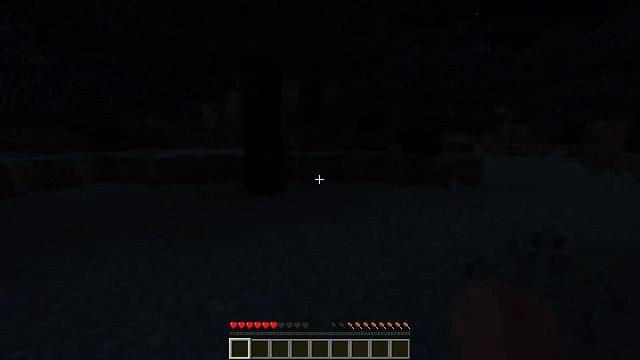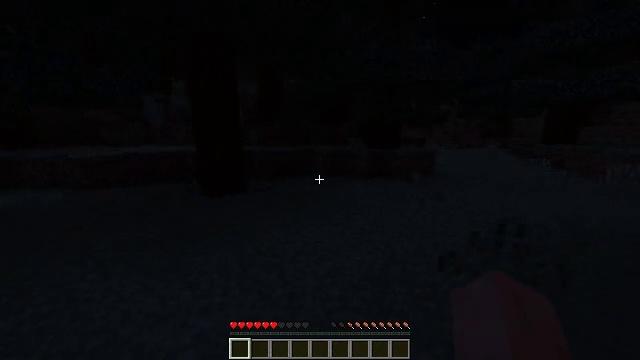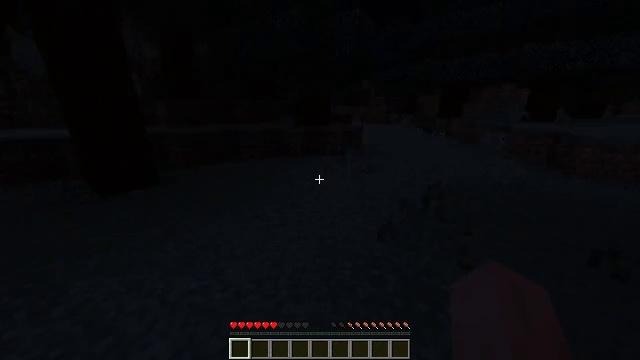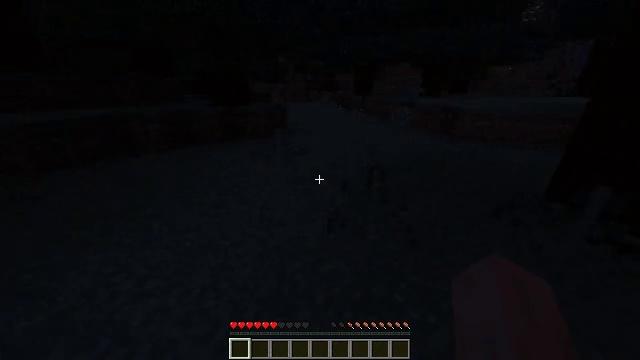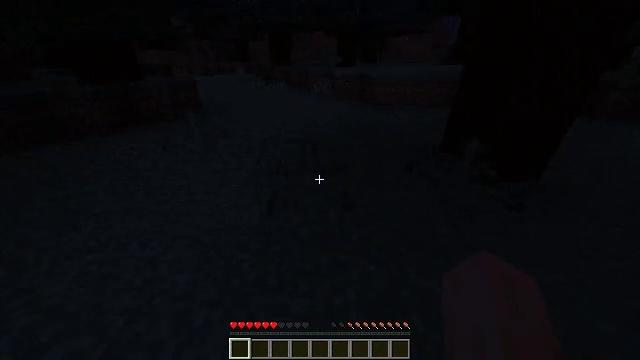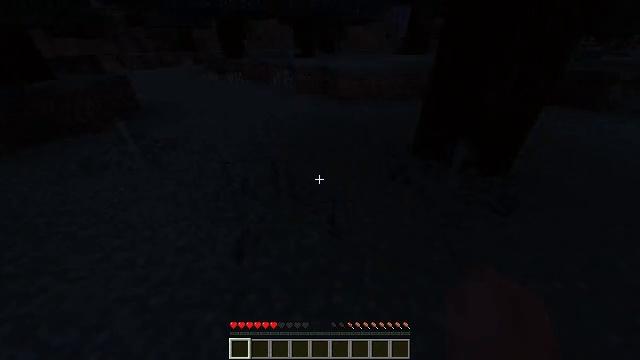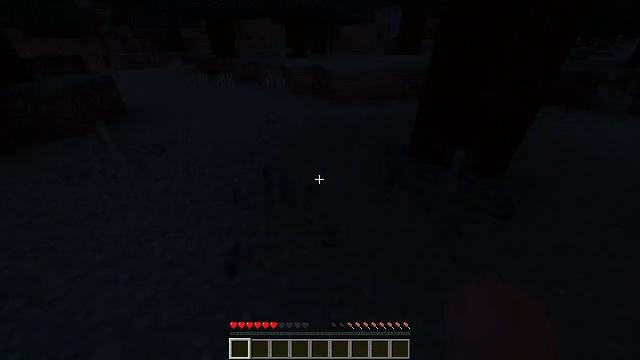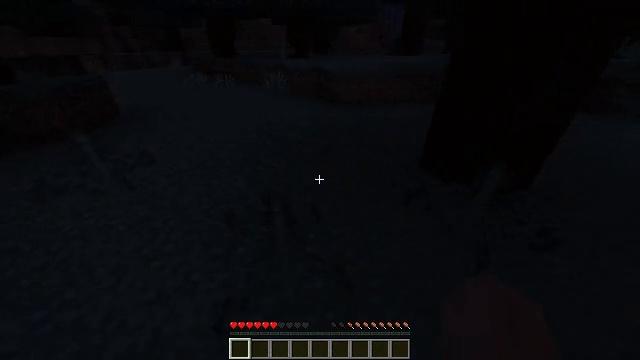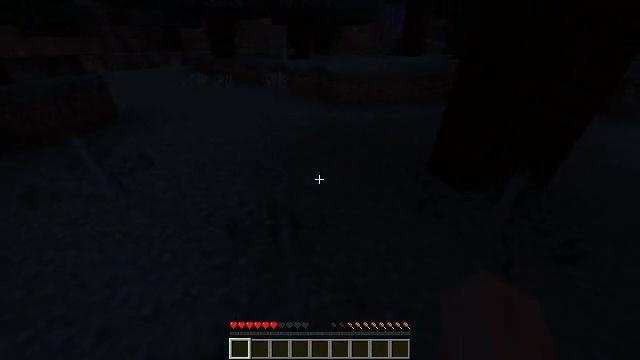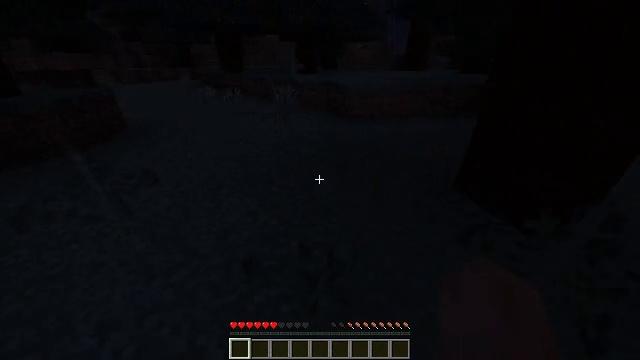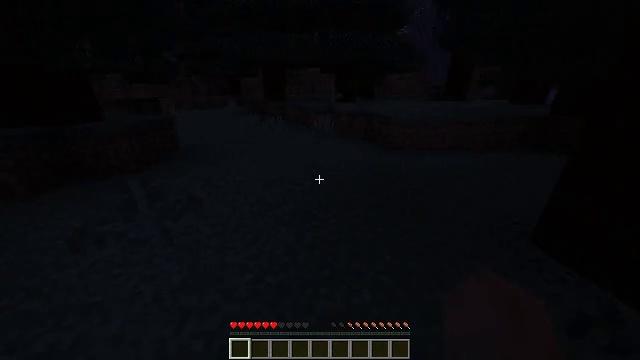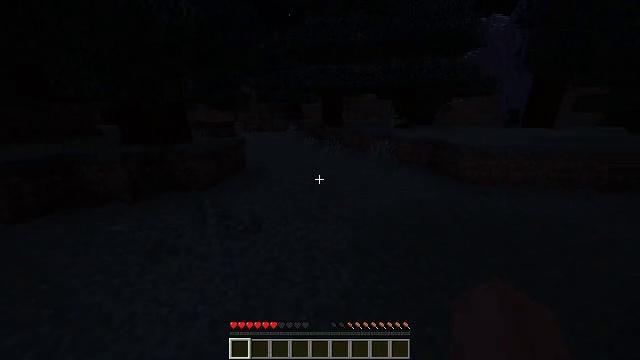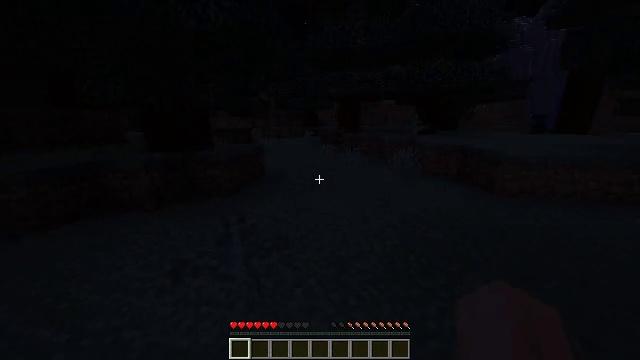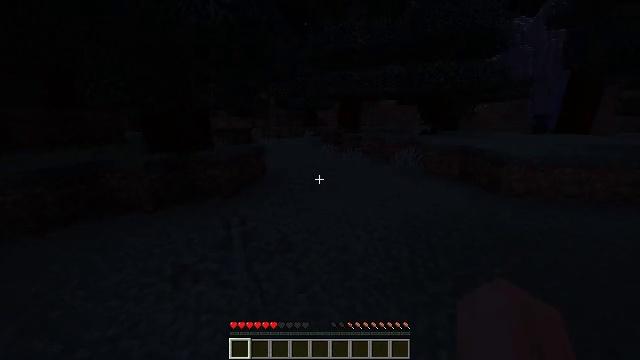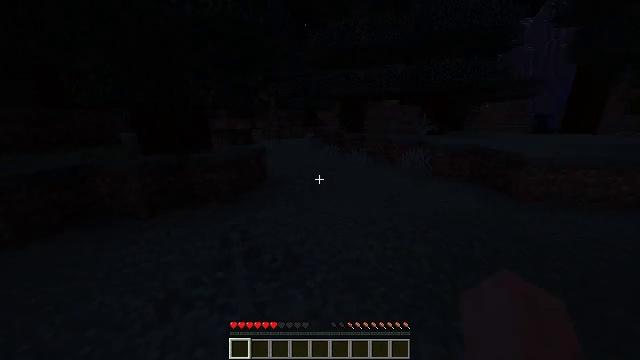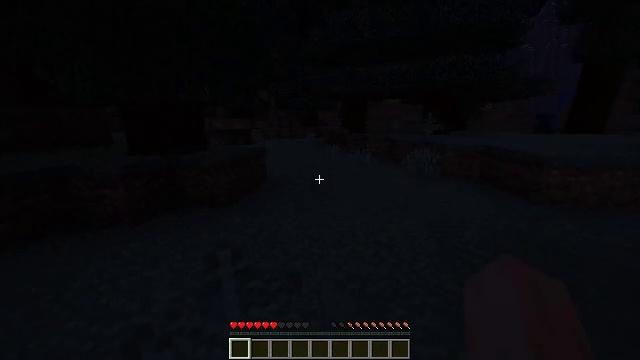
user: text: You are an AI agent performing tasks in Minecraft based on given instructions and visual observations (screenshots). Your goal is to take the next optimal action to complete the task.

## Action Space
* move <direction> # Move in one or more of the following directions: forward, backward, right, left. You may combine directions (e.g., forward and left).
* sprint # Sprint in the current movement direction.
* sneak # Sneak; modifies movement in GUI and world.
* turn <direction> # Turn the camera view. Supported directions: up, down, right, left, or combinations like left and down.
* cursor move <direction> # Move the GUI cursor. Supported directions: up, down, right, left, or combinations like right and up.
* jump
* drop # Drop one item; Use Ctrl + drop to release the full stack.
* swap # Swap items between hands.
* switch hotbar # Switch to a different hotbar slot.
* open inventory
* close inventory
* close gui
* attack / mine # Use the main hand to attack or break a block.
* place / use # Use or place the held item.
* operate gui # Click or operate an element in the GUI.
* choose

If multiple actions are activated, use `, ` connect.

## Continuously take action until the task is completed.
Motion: motion action
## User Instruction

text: Chop down the red mushroom block.
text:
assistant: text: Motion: move forward, sprint, turn right and down
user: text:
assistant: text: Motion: move forward, sprint, turn right and down
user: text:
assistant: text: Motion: move forward, sprint, turn right and down
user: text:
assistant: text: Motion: move forward, sprint, turn right and down
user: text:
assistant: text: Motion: move forward, sprint, turn right and down
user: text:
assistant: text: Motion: move forward, sprint, turn right
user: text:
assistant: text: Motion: move forward and move left, sprint
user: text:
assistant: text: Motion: move forward and move left, sprint
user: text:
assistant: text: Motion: move forward and move left, sprint, turn up
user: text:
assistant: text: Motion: move forward and move left, sprint, turn left and up
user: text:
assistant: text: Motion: move forward and move left, sprint, turn left and up
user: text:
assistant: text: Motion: move forward and move left, sprint, turn left and up
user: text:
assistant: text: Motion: move forward, sprint
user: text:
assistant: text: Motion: move forward, sprint
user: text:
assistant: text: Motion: move forward, sprint
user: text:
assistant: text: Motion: move forward, sprint
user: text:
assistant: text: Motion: move forward and move right, sprint
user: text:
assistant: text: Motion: move forward and move right, sprint
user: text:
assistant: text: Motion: move forward and move right, sprint
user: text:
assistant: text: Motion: move forward and move right, sprint, turn left
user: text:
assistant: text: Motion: move forward and move right, sprint, turn left and up
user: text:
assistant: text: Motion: move forward and move right, sprint, turn left and up
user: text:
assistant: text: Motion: move forward and move right, sprint, turn left and up
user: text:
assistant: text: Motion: move forward and move right, sprint, turn left and up
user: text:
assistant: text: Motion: move forward and move right, sprint, turn left and up
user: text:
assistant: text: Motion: move forward and move right, sprint, turn left
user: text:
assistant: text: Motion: move forward and move right, sprint
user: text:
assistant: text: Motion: move forward and move right, sprint, turn left
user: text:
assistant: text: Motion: move forward and move right, sprint
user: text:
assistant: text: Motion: move forward and move right, sprint, turn left